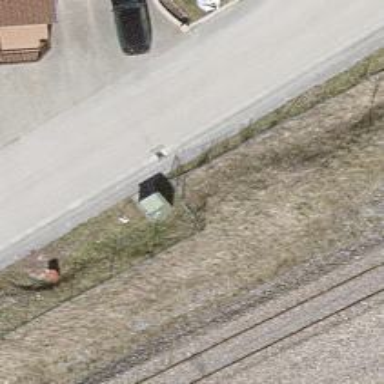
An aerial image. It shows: Minor distribution power substation.